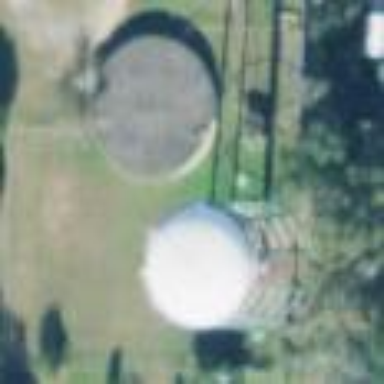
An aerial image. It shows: Man-made water works facility.